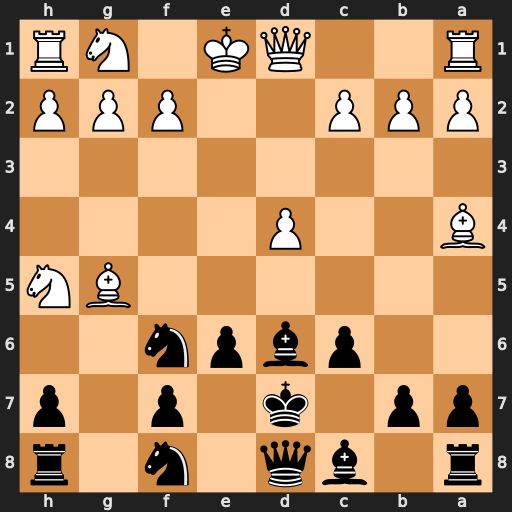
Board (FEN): r1bq1n1r/pp1k1p1p/2pbpn2/6BN/B2P4/8/PPP2PPP/R2QK1NR
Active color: b
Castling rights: KQ
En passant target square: -
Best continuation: Qa5+ Bd2 Qxh5 Qxh5 Nxh5